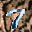
Label: 7